Aerial crown-view tile of a tropical tree (Barro Colorado Island, Panama), acquired 20250317:
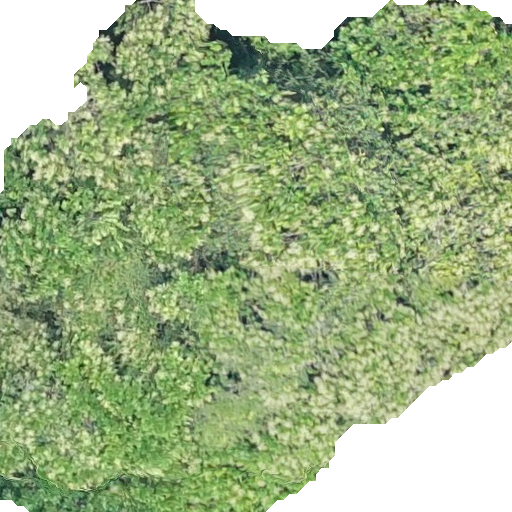
Species: Anacardium excelsum
GBIF accepted scientific name: Anacardium excelsum
Crown area: 358.307 m²